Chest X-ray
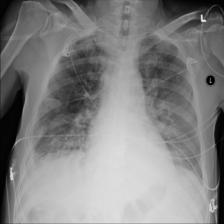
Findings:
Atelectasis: positive
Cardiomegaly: negative
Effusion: positive
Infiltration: negative
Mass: negative
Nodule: negative
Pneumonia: negative
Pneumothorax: negative
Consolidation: positive
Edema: negative
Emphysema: negative
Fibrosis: negative
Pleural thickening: negative
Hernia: negative